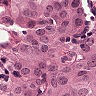
Metastatic tissue present: yes